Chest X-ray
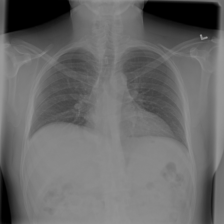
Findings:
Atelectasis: negative
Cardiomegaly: negative
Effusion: negative
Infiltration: negative
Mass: negative
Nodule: negative
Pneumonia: negative
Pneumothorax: negative
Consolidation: negative
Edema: negative
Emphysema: negative
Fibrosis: negative
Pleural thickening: negative
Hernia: negative